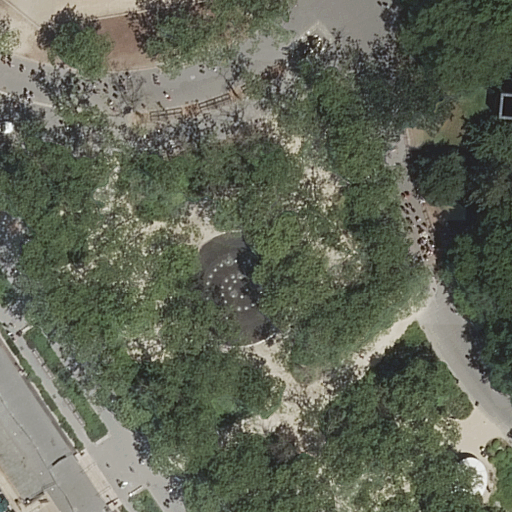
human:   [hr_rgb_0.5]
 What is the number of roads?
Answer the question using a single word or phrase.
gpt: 6

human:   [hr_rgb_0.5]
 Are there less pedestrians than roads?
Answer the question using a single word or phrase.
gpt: no

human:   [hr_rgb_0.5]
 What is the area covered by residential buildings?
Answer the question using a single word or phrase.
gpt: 0m2

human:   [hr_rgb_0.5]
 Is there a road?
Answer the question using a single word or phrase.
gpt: yes

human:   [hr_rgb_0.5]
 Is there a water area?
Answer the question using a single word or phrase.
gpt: yes

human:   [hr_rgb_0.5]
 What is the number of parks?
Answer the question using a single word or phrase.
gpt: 16

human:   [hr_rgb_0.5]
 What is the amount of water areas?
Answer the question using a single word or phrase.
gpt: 2

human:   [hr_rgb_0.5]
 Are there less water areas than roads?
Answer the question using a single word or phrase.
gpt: yes

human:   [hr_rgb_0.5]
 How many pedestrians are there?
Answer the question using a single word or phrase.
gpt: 10

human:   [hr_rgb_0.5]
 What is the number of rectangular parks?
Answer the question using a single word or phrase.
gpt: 5

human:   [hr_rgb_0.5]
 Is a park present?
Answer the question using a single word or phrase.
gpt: yes

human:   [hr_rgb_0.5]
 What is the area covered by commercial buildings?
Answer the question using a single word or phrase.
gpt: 0m2

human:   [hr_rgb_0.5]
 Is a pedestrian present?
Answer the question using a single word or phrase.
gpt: yes

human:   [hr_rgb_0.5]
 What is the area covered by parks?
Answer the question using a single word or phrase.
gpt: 4171m2

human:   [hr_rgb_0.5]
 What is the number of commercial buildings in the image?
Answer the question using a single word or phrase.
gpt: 0

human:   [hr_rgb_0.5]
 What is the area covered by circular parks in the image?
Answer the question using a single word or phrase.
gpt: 0m2

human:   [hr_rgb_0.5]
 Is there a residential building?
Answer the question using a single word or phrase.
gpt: no

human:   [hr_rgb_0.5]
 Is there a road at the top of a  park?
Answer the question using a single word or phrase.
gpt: yes

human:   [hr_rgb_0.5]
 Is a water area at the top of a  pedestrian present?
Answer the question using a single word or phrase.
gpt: yes

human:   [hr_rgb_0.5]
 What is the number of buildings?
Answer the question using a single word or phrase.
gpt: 0

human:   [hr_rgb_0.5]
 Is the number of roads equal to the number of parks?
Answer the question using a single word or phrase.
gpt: no

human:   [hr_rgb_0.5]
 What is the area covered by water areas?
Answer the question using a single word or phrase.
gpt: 386m2

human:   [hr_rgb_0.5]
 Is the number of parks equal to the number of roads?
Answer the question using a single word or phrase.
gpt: no

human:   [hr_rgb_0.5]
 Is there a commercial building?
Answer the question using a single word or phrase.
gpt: no

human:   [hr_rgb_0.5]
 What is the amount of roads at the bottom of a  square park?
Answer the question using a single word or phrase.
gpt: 0

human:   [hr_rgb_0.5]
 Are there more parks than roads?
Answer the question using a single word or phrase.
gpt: yes

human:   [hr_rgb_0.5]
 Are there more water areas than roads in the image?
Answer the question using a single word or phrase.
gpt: no

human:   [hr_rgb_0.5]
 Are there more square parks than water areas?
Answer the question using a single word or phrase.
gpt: no

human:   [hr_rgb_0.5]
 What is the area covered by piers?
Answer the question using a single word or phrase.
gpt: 31m2

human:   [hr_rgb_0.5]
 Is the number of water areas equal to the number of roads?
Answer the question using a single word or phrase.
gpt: no

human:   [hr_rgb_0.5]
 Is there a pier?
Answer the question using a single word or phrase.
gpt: yes

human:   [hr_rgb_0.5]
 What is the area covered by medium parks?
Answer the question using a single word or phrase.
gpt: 2738m2

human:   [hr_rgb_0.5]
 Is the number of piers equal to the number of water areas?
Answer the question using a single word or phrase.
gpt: no

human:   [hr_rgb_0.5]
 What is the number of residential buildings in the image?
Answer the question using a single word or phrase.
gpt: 0

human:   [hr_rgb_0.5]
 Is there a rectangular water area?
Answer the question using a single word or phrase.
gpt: yes

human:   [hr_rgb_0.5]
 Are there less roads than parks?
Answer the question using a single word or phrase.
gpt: yes

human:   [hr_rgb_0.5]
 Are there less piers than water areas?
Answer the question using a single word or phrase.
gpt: yes

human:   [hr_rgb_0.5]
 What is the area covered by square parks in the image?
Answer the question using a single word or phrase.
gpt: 0m2

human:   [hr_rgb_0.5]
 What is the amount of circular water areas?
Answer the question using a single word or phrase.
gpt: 1

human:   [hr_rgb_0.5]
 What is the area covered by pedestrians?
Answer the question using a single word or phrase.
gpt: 5897m2

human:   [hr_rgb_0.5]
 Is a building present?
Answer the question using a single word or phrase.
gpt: no

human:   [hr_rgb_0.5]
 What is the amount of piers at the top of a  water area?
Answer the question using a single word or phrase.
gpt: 0

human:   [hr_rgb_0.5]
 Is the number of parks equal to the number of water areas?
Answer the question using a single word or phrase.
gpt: no

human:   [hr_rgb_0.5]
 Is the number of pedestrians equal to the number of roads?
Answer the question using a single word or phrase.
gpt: no

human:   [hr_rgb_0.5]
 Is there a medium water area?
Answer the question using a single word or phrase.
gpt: yes

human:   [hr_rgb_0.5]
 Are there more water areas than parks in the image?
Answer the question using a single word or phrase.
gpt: no

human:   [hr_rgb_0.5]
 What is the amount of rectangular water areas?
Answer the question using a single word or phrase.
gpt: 2

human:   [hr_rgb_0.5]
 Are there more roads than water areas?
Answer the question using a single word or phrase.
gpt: yes

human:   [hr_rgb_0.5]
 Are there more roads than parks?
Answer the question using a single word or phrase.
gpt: no

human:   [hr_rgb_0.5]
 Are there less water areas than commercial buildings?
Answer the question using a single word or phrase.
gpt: no

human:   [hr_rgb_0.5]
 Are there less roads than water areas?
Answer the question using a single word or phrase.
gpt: no

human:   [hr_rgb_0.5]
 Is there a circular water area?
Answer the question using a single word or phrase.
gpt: yes

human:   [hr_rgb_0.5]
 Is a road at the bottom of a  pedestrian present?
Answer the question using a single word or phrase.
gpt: yes

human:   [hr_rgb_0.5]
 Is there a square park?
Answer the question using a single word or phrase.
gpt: no

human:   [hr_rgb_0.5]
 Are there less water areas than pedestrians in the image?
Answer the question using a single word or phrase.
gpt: yes

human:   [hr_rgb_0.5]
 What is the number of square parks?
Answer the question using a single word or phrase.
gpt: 0

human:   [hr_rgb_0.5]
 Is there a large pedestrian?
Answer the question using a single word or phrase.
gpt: yes

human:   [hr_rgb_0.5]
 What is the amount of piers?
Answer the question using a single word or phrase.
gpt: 1

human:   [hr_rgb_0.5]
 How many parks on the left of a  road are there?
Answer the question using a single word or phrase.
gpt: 14

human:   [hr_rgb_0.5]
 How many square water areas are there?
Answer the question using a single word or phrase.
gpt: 1

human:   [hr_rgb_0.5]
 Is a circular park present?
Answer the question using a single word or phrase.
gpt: no

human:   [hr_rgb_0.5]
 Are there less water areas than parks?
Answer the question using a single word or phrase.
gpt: yes

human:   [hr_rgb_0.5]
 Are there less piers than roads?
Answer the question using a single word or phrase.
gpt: yes

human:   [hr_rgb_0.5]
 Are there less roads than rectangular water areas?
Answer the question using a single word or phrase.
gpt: no